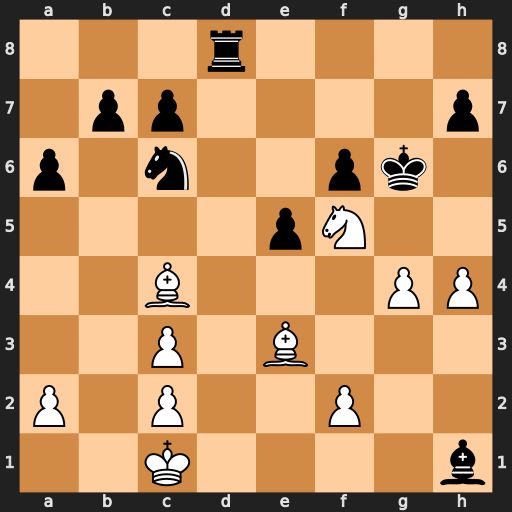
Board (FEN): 3r4/1pp4p/p1n2pk1/4pN2/2B3PP/2P1B3/P1P2P2/2K4b
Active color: w
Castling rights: -
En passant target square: -
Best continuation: h5#